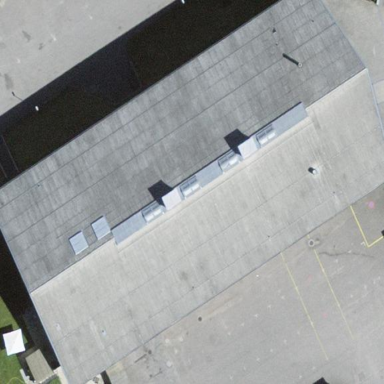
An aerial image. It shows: Gabled building with gray roof.